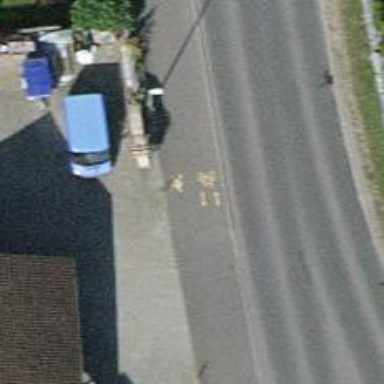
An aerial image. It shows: Sidewalk.